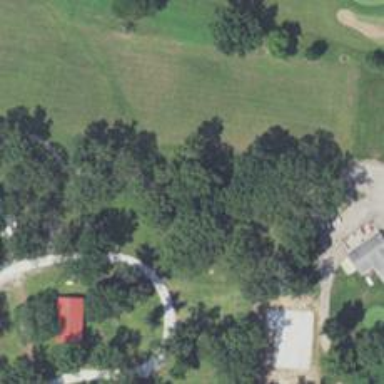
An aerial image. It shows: Path for both roads and golfers.